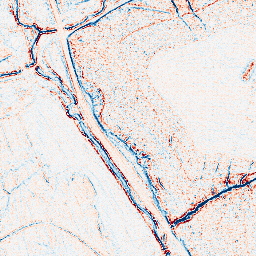
Category: edge_preserving
Decomposition family: bilateral
Decomposition parameters: d: 5
sigma_color: 25
sigma_space: 100
Upsampling method: sinc_blackman
Upsampling parameters: scale: 4
kernel_size: 8
Upsampling scale: 4